Aerial crown-view tile of a tropical tree (Barro Colorado Island, Panama), acquired 20250414:
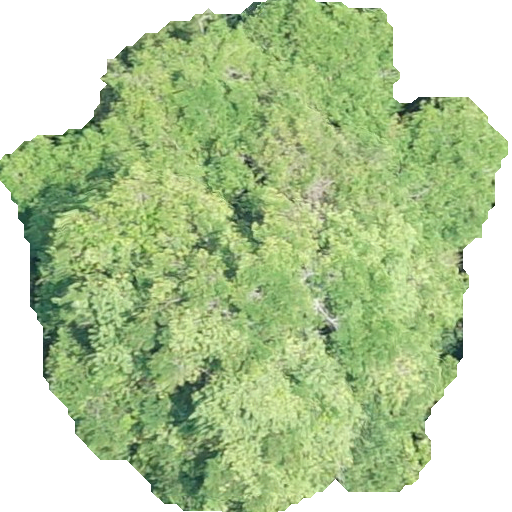
Species: Tabernaemontana arborea
GBIF accepted scientific name: Tabernaemontana arborea
Crown area: 276.352 m²